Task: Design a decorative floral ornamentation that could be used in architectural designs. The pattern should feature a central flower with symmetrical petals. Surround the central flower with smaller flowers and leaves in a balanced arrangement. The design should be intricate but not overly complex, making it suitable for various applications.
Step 622:
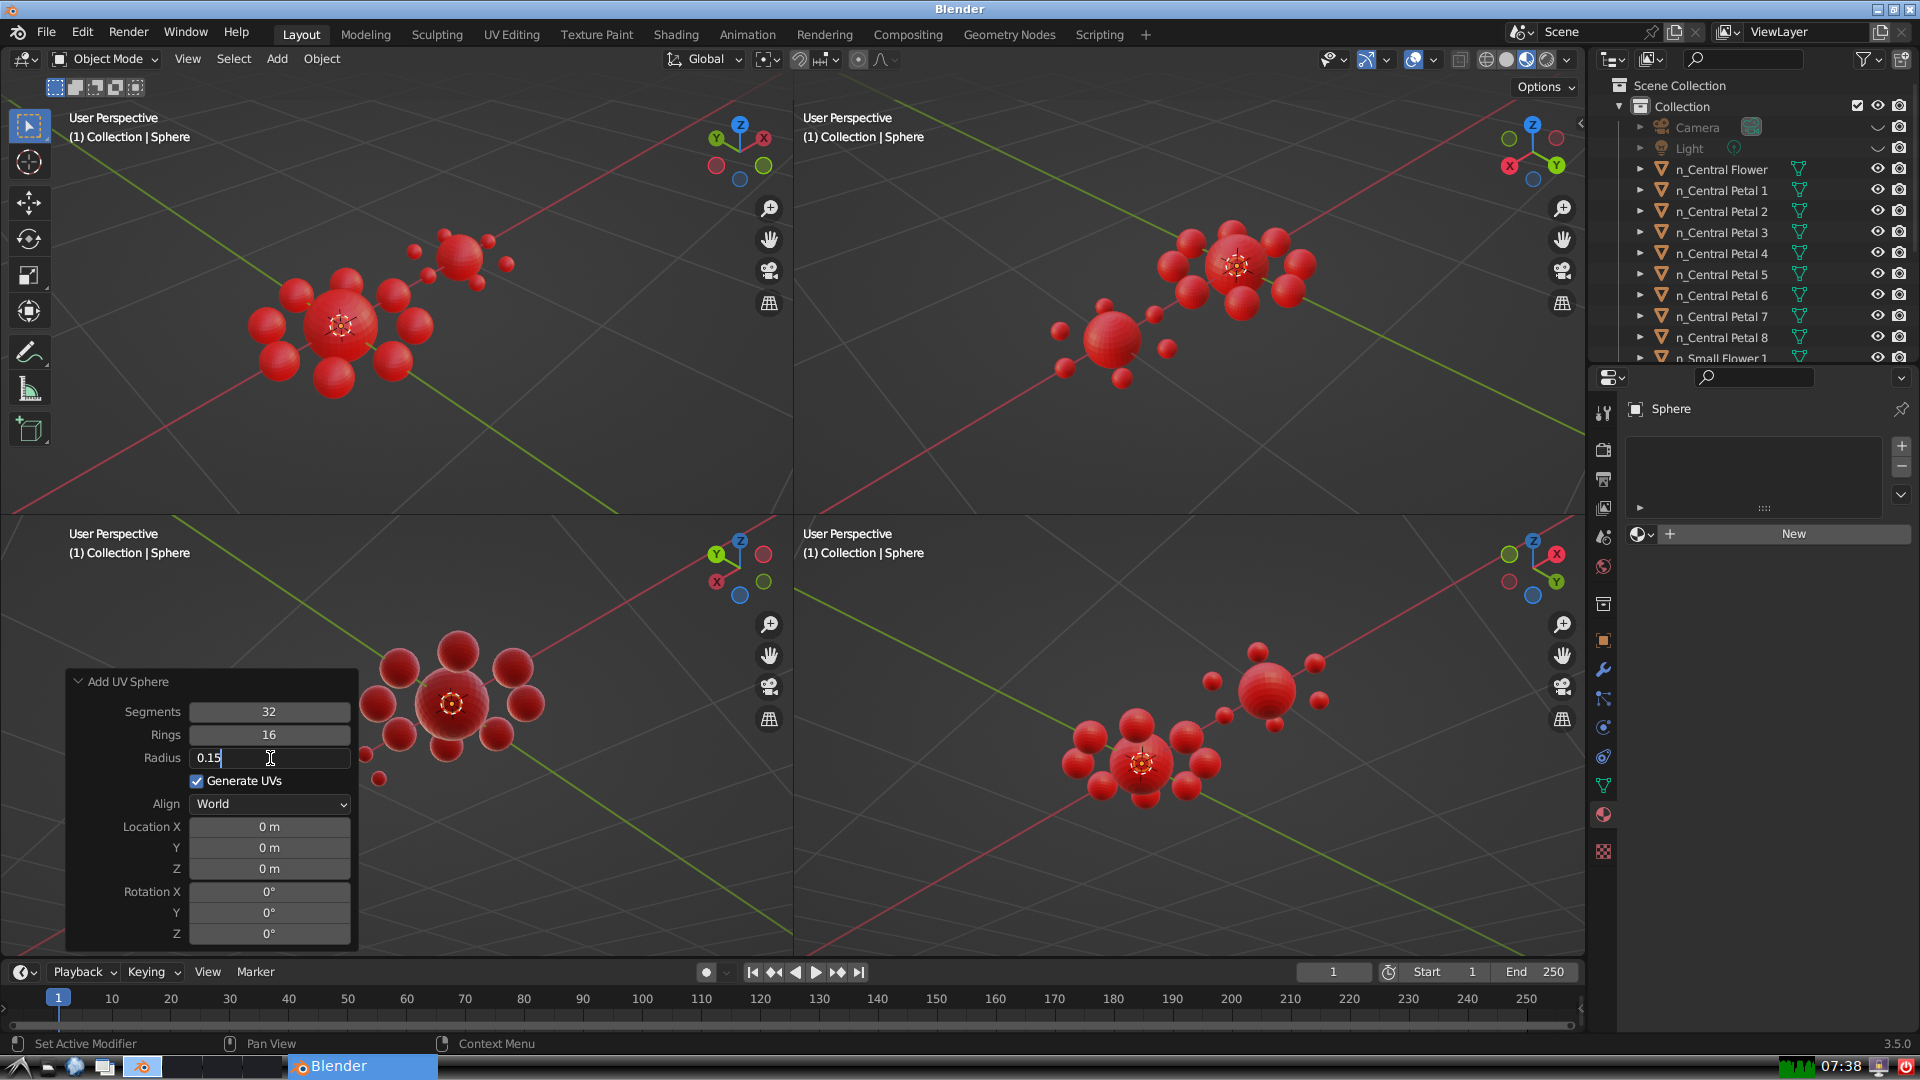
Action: {"key_press": ['Return']}